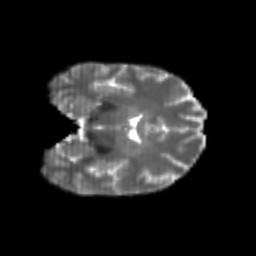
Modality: T2w
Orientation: coronal
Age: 21
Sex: female
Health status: healthy
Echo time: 0.074 s